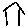
Label: house